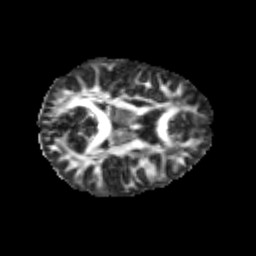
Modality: FA
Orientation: axial
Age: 10
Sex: female
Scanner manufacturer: siemens
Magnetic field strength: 3 T
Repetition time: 3.8 s
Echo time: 0.07 s